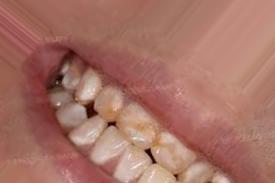
Condition: Tooth Discoloration